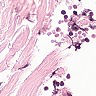
Metastatic tissue present: no